Question: this is the heatmap of the question. Each task can only be assigned to one person, and each person can only be assigned one task. How to allocate to maximize total profit? (all profits are multiples of ten), and output the maximum profit.
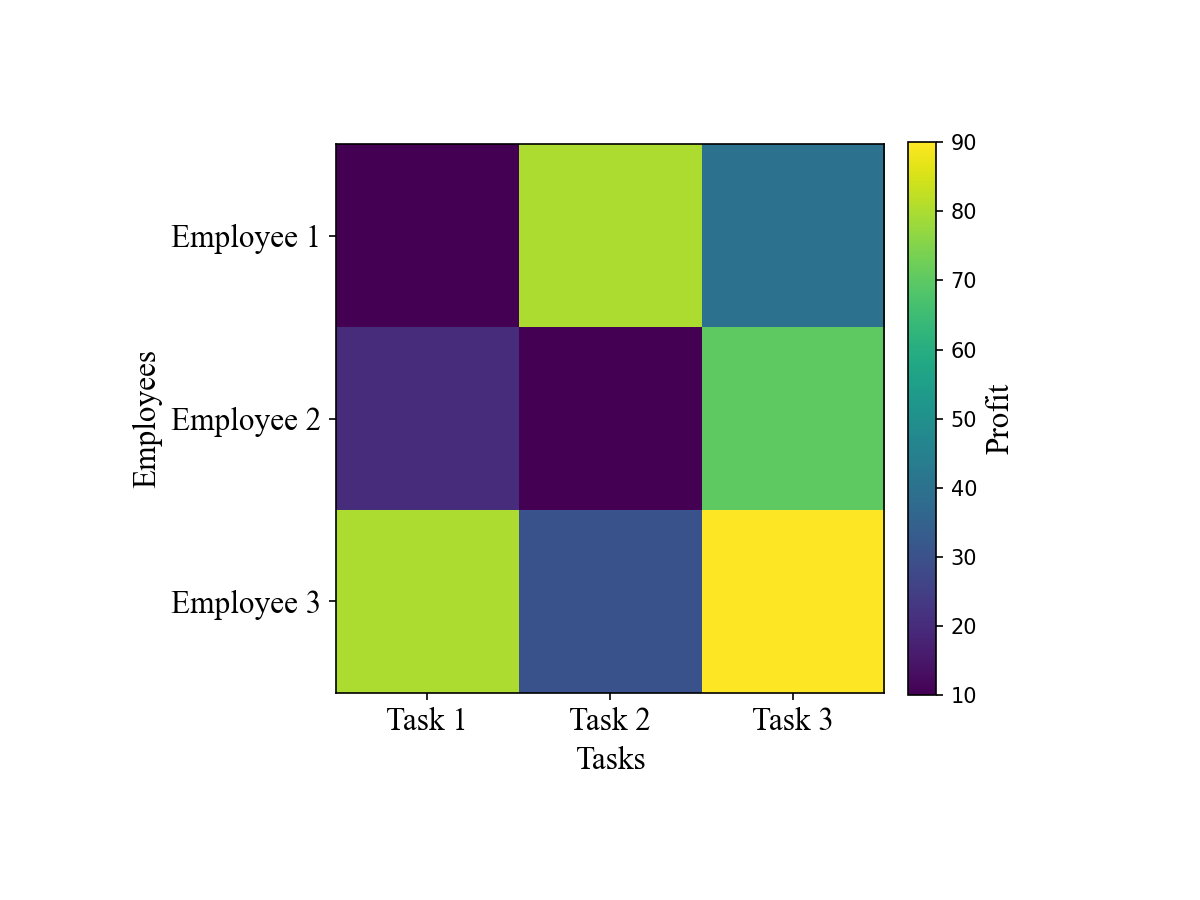
Answer: 230